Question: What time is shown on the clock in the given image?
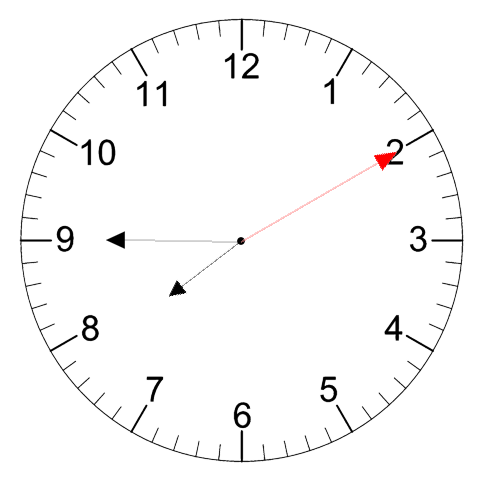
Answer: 07:45:10